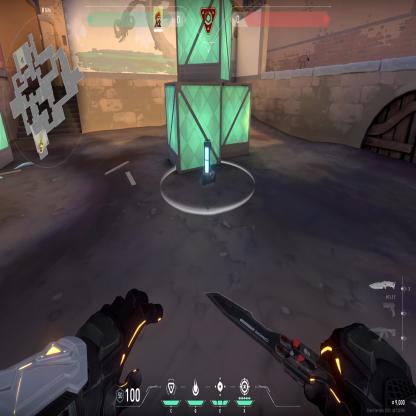
Label: planted spike